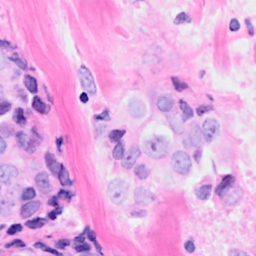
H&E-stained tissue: Breast